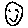
Label: smiley face